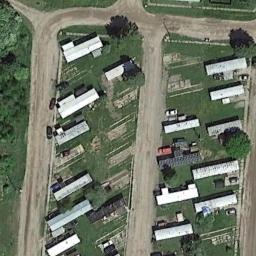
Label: mobile_home_park